Interaction volume radius: 10 \u00c5
Interaction volume height: 35 \u00c5
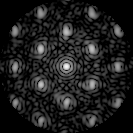
Disorder parameter: 0.3161